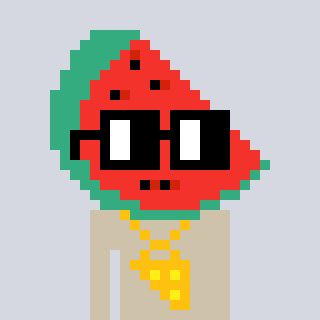
a pixel art character with square black glasses, a watermelon-shaped head and a bege-colored body on a cool background